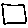
Label: square